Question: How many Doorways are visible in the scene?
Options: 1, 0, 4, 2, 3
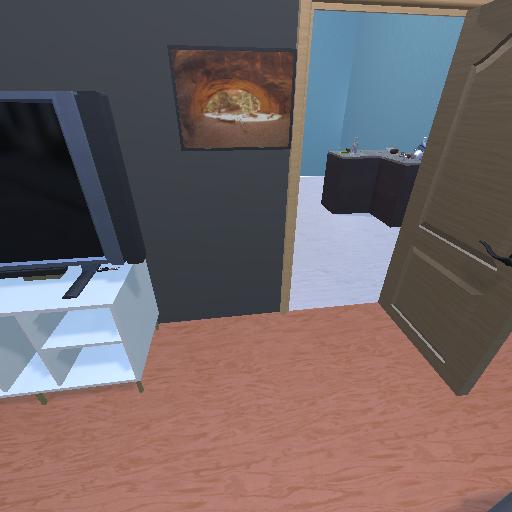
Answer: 1